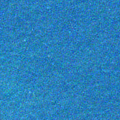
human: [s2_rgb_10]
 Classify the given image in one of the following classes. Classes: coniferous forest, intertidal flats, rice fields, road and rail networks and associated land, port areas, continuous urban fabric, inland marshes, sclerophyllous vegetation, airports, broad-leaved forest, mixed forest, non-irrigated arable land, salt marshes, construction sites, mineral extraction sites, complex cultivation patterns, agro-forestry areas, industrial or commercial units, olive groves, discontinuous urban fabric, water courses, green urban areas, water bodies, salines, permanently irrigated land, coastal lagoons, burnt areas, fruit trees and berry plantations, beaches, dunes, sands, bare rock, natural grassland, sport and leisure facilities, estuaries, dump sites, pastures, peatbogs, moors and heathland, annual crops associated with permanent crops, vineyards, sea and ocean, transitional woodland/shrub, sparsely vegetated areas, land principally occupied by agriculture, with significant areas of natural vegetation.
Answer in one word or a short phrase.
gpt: sea and ocean